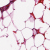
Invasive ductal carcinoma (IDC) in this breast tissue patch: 0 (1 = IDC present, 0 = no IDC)